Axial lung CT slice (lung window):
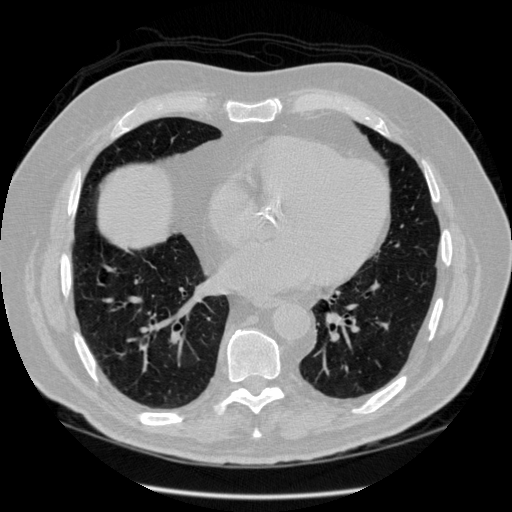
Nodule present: no